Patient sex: M
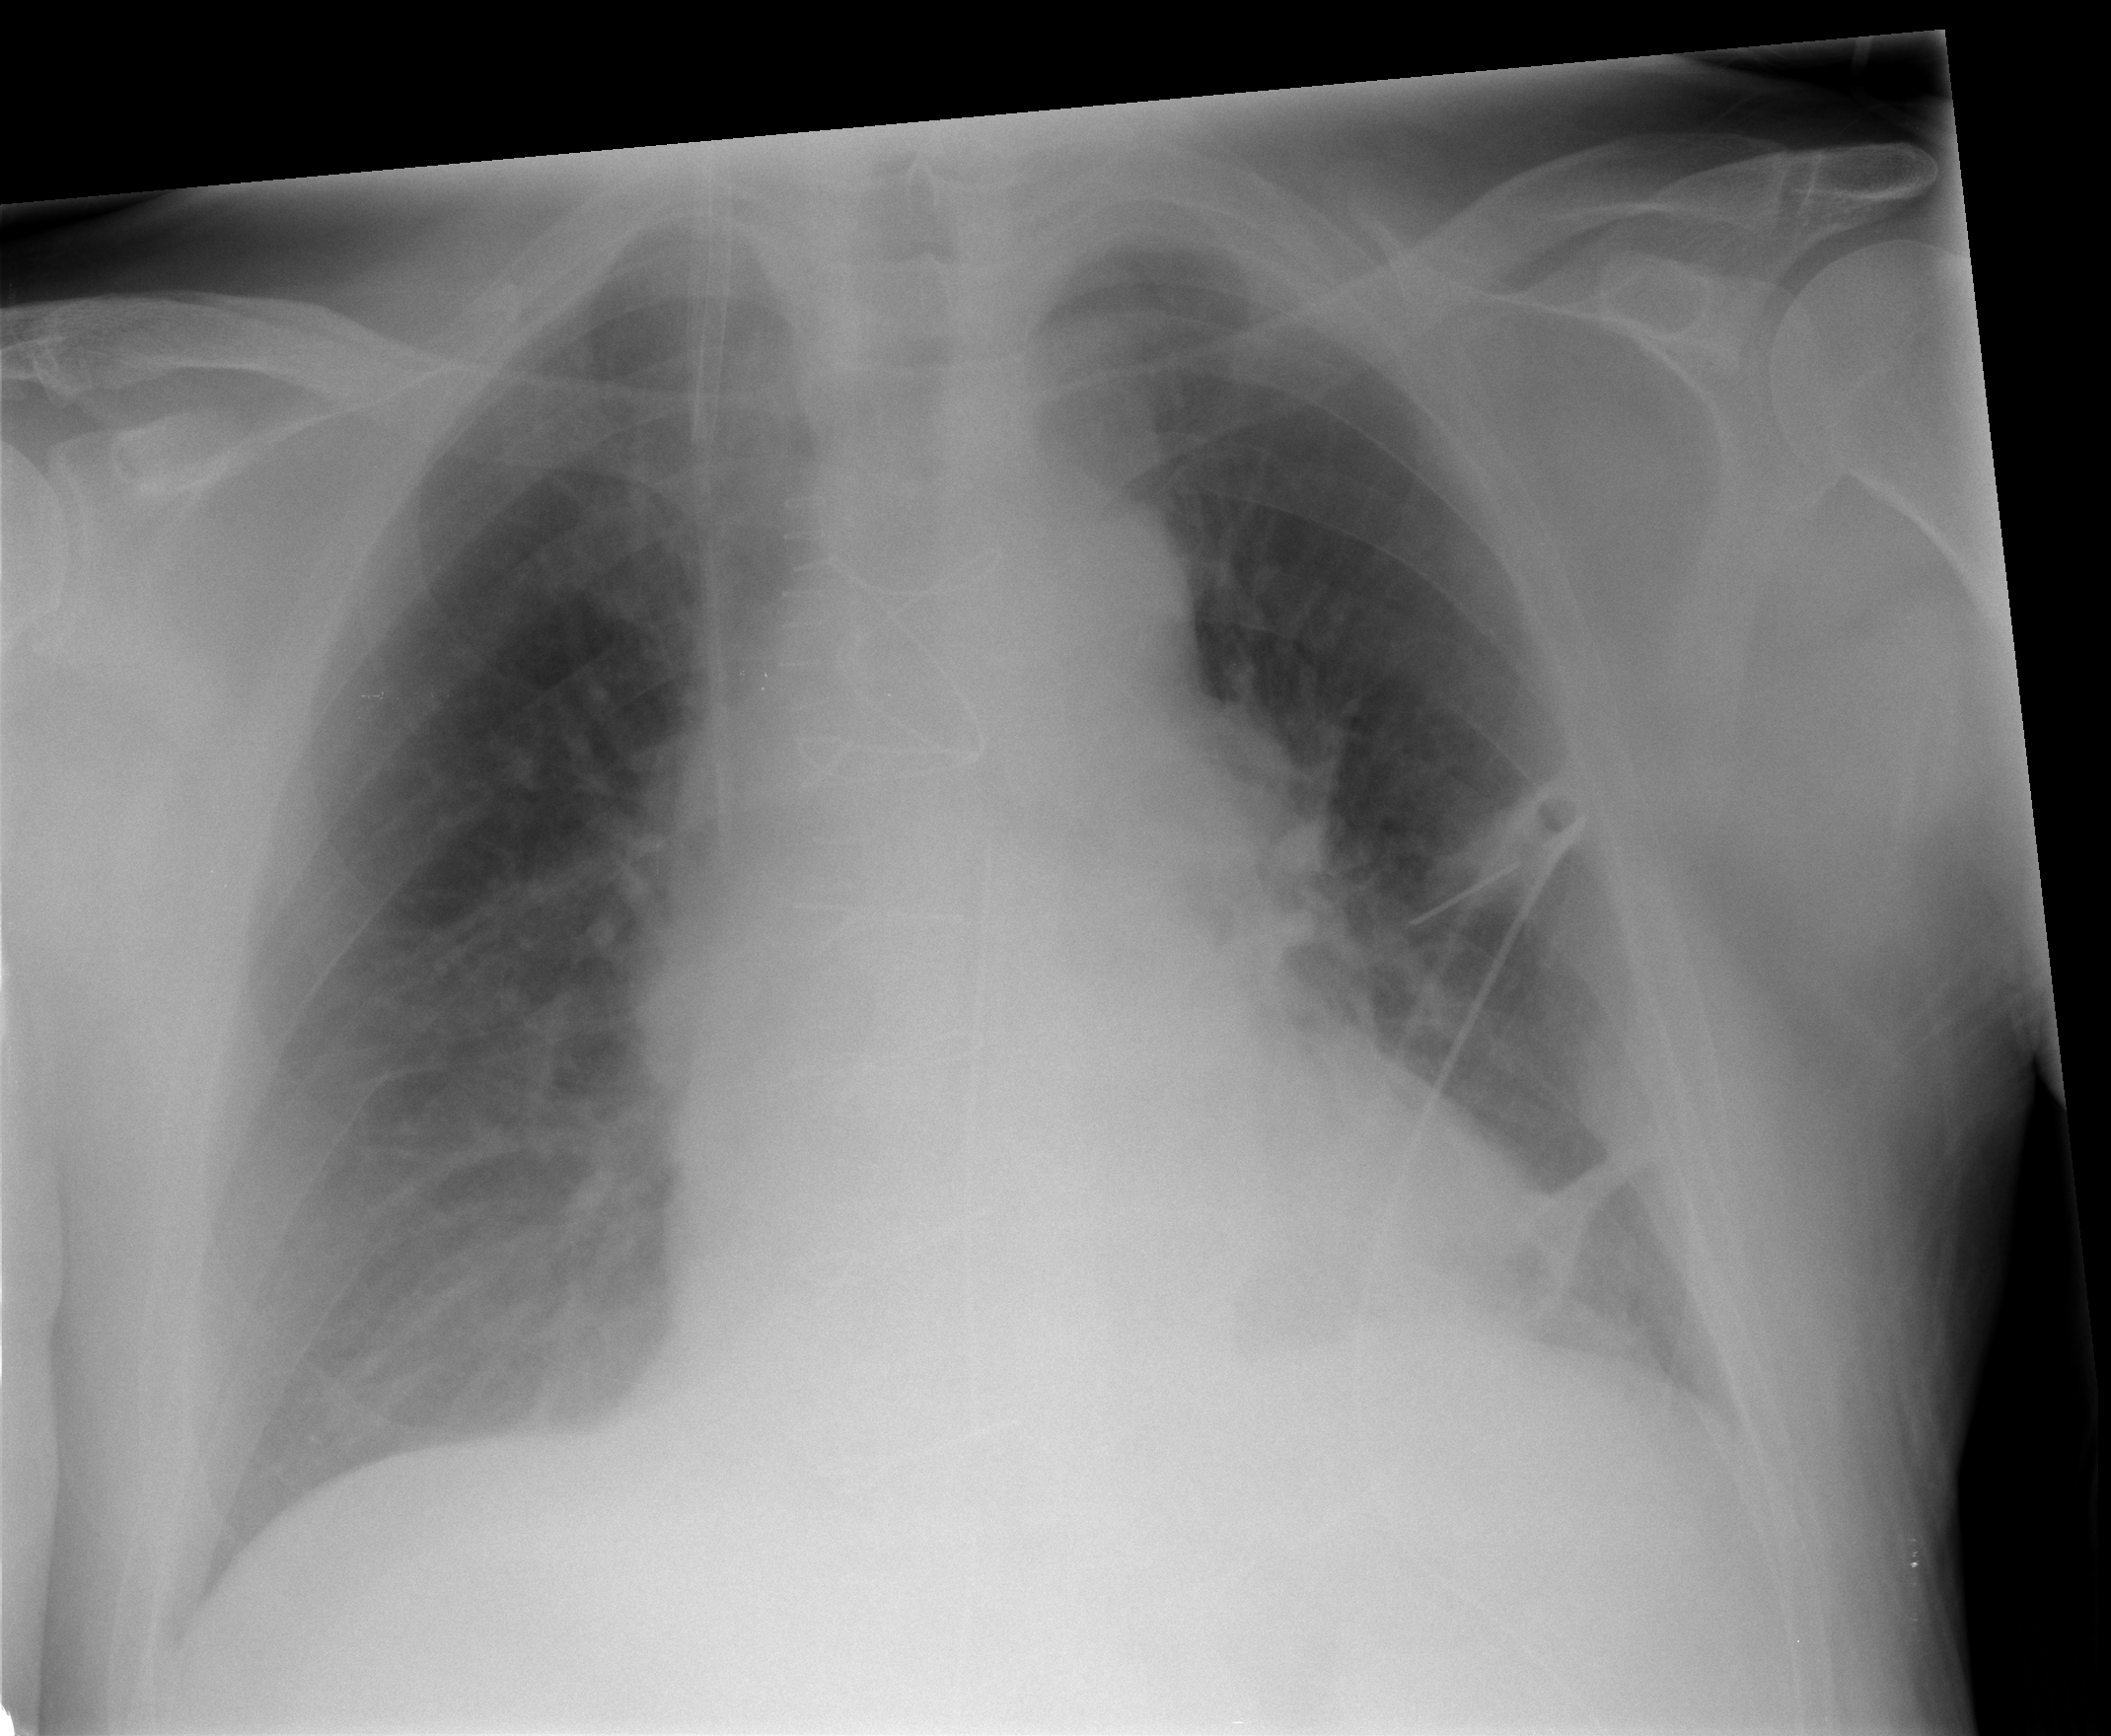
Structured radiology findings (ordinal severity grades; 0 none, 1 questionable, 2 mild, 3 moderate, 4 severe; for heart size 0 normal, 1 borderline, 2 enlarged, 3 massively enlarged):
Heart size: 1
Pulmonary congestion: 0
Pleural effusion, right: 0
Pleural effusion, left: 2
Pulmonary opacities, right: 0
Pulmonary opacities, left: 0
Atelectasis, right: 0
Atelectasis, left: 2